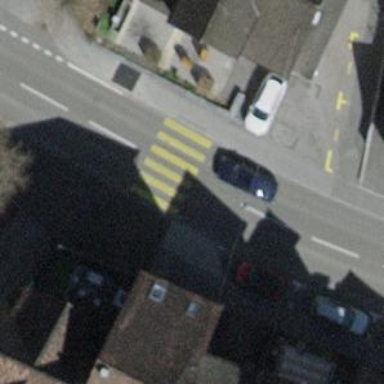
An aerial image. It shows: Marked zebra crossing on the road.